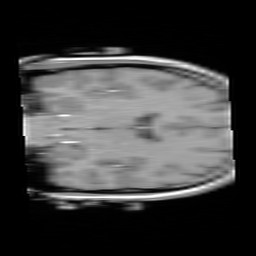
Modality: FLASH
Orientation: coronal
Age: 29
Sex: female
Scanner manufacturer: siemens
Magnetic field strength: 3 T
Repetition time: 0.245 s
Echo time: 0.0026 s